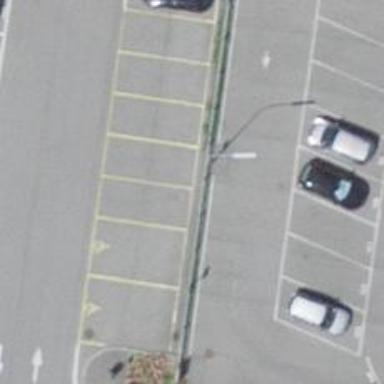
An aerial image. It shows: Charging station.